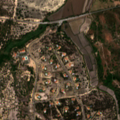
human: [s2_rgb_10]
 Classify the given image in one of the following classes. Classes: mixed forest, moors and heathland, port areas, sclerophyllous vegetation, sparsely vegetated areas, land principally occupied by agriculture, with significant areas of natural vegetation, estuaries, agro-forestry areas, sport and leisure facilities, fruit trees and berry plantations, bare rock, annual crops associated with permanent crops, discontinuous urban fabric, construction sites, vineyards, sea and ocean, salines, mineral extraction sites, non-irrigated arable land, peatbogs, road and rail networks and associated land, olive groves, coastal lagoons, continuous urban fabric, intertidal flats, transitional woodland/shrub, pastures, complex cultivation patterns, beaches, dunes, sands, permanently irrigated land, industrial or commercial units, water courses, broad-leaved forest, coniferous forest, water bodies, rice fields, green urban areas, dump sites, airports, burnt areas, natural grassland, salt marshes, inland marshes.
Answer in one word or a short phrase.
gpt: continuous urban fabric